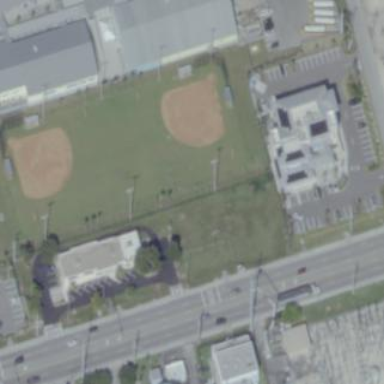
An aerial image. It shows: Baseball pitch for leisure land activities.